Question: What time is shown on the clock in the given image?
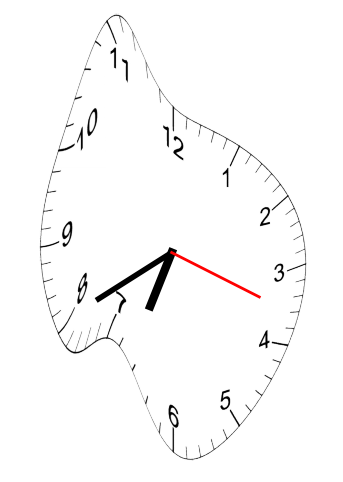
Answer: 06:40:18